Question: I have used used the PHP Language for Sending the email and HTML tags are not rendering in the gmail account sometimes.I have used Content Type as - 'charset="iso-8859-1"' I have attached the image.
And also am receiving the Message ID, which should not be come in the mail.

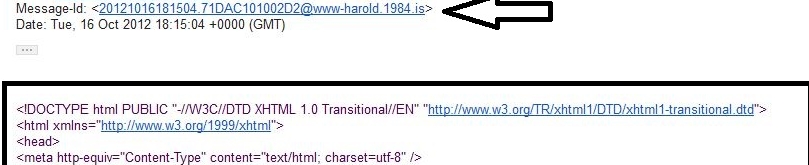
Answer: I don't recommend/use php built in mail() function to send and receive emails. Use php open source libraries like PHPMailer and SwiftMailer. I have been using PHPMailer after facing many issues when using mail() alone. Very easy to implement and has lots of features. You don't have to spend your valuable time for email sending related development.
<URL>
<URL>